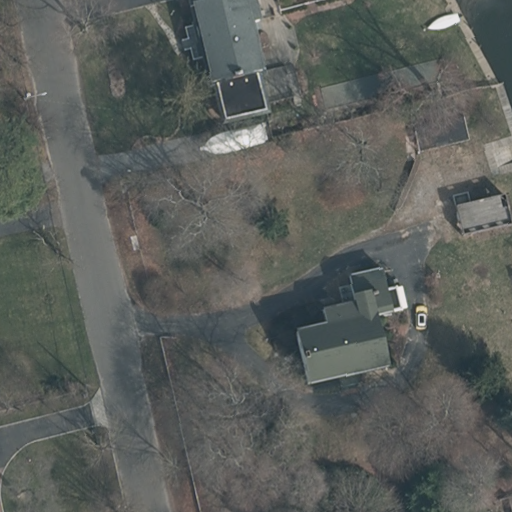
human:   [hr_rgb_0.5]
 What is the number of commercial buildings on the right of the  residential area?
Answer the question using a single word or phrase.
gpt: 0

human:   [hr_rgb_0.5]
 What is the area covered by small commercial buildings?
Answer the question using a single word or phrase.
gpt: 0m2

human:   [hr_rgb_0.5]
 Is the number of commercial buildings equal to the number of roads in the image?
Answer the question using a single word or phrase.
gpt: no

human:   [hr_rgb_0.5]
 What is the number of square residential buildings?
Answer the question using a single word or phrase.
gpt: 0

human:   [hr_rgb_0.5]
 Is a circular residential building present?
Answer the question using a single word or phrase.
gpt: no

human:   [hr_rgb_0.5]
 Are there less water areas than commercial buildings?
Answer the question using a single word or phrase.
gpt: no

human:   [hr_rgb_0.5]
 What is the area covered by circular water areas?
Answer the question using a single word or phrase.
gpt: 0m2

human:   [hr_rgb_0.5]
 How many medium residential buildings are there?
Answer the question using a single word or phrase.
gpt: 2

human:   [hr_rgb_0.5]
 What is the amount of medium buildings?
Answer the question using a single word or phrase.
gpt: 2

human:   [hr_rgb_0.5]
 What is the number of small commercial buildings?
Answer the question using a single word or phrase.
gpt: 0

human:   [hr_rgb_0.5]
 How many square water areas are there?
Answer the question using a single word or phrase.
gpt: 0

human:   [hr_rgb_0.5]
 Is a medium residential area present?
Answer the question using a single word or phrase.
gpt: no

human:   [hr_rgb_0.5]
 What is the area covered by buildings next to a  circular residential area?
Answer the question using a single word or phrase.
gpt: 0m2

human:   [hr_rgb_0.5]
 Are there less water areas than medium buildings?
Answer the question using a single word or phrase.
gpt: yes

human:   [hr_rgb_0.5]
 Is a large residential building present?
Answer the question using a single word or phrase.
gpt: no

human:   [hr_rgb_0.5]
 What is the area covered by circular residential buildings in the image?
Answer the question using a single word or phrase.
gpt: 0m2

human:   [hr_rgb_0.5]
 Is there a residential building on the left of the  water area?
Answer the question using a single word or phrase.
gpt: yes

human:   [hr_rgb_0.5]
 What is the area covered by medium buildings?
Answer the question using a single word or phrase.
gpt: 601m2

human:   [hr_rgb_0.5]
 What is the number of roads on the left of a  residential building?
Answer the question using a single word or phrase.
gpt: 1

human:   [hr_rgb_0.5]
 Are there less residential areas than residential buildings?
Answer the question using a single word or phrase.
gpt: yes

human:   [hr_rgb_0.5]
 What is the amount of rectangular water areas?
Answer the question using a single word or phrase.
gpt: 1

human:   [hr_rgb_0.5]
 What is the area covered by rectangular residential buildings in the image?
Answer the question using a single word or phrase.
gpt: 0m2

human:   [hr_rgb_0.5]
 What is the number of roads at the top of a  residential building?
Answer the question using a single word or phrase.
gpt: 0

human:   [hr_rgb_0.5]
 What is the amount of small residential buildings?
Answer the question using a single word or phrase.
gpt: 0

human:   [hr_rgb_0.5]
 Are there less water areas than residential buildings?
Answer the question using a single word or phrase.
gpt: yes

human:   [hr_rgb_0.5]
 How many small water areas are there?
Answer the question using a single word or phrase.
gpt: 1

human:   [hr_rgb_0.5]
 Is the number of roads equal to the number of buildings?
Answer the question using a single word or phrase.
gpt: no

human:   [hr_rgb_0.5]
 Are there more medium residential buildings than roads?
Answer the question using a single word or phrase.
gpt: yes

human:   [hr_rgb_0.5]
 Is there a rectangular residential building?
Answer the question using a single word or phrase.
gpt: no

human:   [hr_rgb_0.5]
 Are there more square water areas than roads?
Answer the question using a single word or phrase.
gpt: no

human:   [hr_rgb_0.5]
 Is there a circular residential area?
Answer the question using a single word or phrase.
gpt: no

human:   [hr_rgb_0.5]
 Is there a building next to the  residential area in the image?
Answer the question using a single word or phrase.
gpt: yes

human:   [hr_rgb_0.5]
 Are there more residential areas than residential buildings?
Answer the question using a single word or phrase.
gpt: no

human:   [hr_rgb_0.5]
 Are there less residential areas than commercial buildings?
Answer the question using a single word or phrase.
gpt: no

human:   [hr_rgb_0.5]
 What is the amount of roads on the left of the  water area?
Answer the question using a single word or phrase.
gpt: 1

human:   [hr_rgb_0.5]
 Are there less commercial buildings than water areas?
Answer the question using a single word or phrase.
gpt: yes